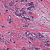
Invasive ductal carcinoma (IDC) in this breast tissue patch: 1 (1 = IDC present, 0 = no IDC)